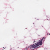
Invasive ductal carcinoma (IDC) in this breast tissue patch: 0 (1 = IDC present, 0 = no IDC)